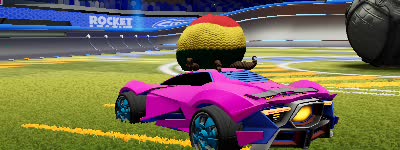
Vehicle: werewolf